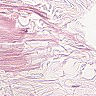
Metastatic tissue present: no